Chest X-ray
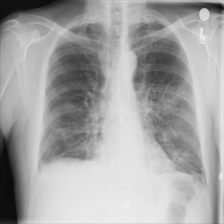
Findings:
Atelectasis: negative
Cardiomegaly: negative
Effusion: negative
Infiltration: positive
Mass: negative
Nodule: negative
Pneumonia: negative
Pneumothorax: negative
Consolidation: positive
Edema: negative
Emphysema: negative
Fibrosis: negative
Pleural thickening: negative
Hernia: negative